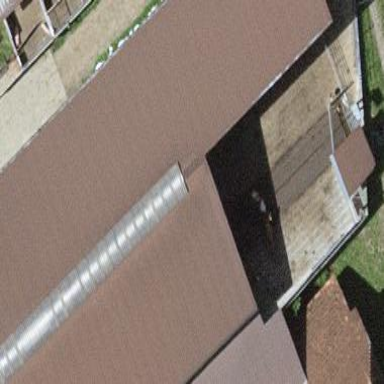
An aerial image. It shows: Farm building.